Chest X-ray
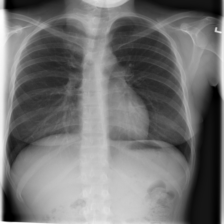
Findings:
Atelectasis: negative
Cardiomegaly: negative
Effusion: negative
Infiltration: negative
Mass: positive
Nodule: negative
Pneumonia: negative
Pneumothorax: negative
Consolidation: negative
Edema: negative
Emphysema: negative
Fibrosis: negative
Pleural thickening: positive
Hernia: negative